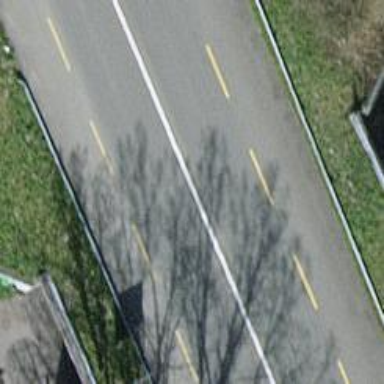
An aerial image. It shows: Primary road with asphalt surface and designated cycle lane.